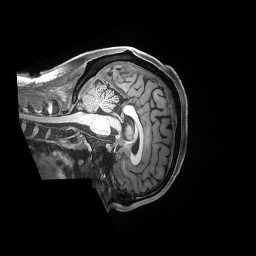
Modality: T1w
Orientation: sagittal
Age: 28
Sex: male
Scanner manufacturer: siemens
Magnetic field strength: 3 T
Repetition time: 2.5 s
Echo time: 0.00181 s